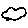
Label: cloud